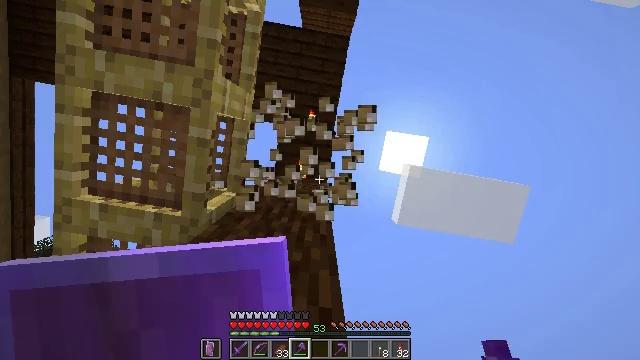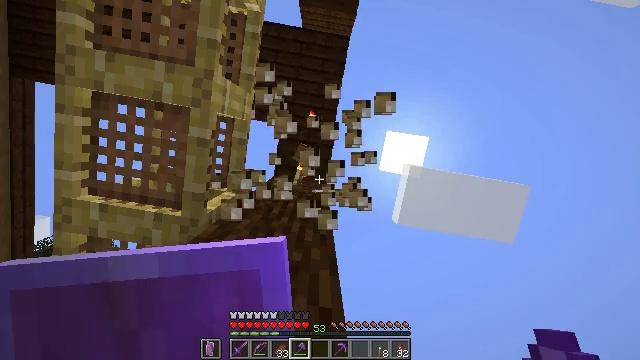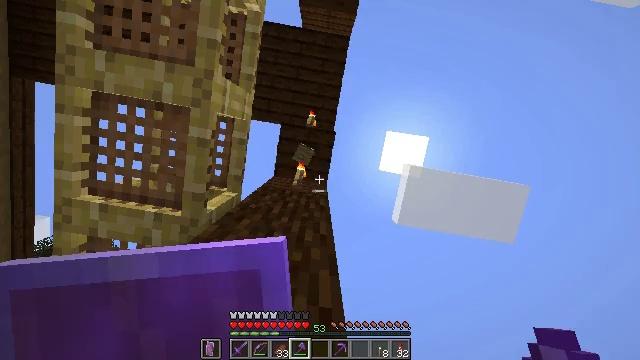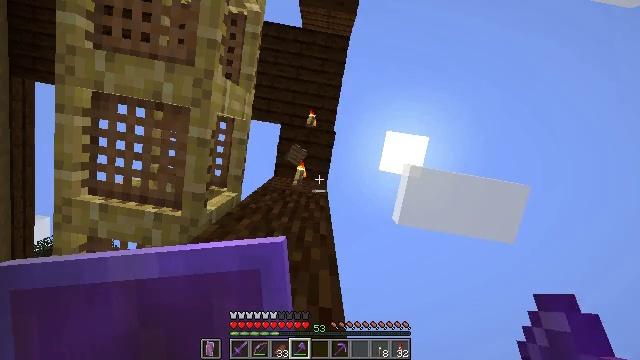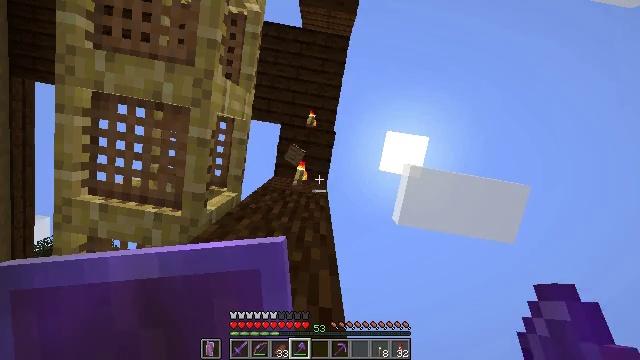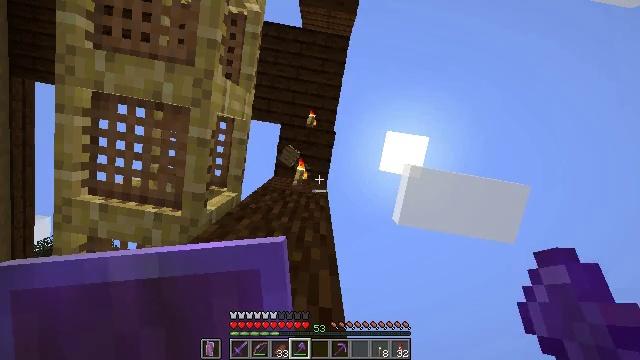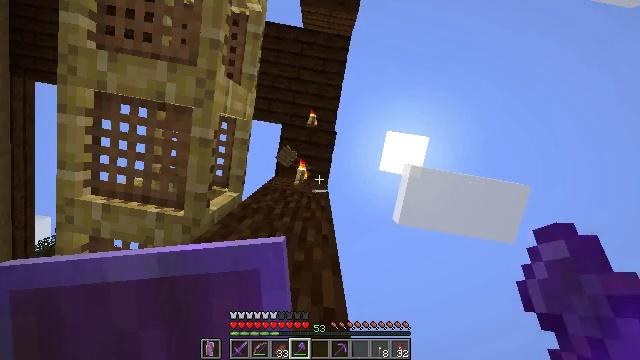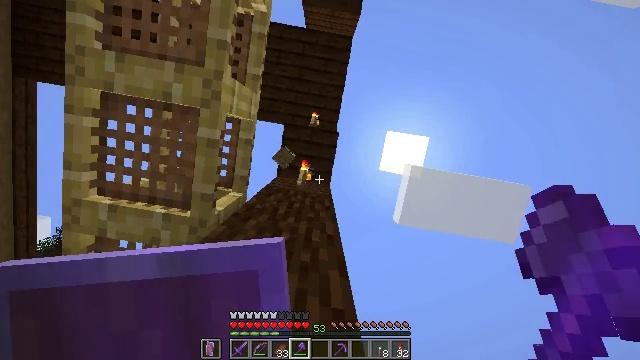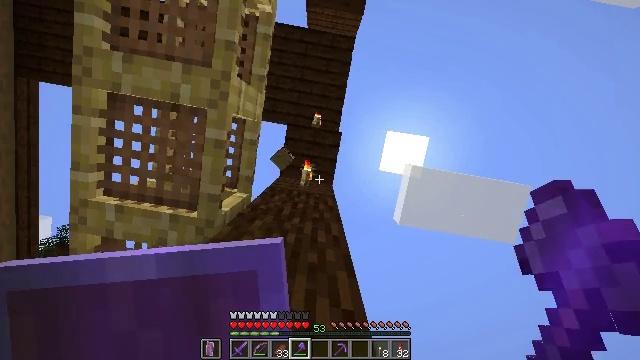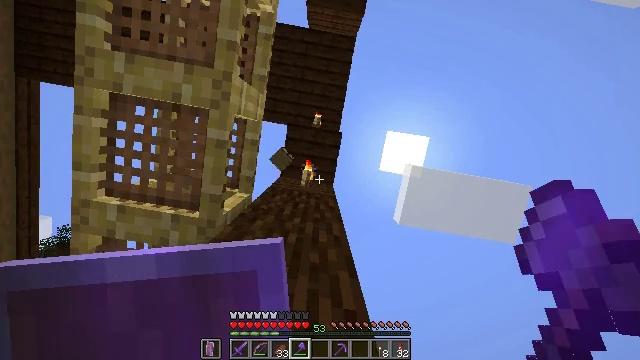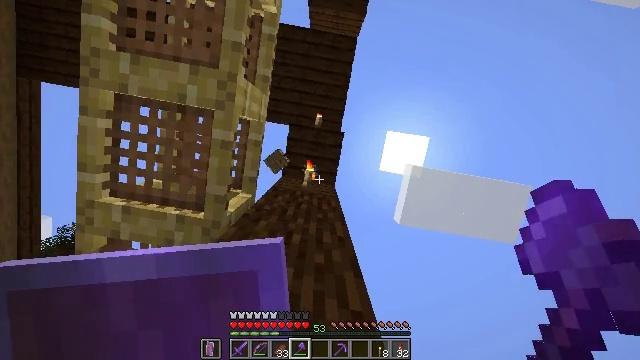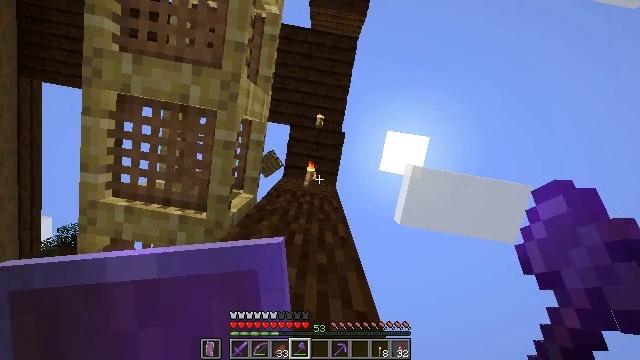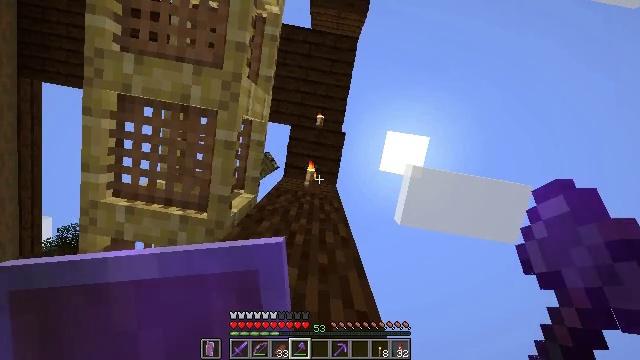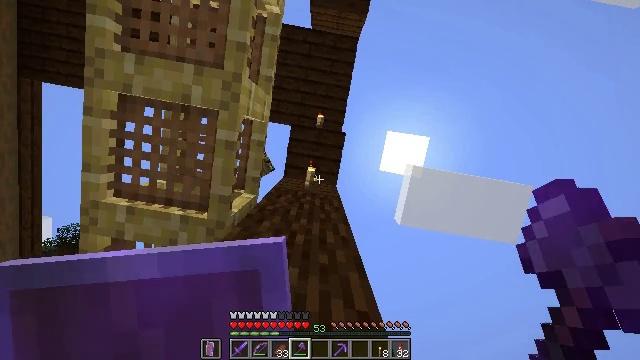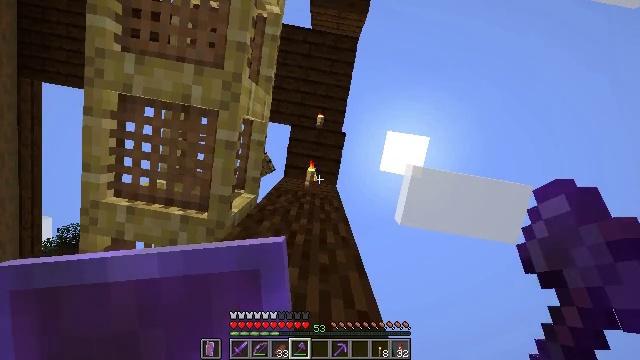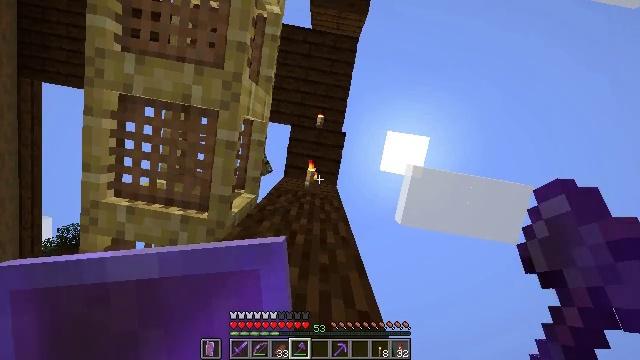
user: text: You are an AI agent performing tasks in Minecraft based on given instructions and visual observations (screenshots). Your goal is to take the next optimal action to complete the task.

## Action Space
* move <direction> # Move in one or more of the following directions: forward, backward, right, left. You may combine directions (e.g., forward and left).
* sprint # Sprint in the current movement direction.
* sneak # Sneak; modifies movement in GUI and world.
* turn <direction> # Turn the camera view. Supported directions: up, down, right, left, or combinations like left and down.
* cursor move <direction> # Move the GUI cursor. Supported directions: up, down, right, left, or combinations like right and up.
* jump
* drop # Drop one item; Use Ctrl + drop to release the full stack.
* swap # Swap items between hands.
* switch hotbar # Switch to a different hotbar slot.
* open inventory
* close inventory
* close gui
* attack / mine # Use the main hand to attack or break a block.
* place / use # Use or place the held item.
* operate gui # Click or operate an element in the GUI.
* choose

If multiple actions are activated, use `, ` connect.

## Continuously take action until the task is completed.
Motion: motion action
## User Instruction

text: Retrieve scaffolding from a build site.
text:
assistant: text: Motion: sneak
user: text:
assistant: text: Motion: sneak
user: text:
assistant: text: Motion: sneak
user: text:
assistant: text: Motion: sneak
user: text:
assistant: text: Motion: sneak
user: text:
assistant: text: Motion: move left, sneak
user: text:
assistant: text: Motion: move left, sneak
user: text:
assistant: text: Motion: move left, sneak
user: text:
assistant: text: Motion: sneak
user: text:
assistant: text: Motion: sneak
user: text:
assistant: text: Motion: sneak
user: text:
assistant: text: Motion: sneak
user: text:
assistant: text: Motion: sneak
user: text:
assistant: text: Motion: sneak
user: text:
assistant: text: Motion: sneak
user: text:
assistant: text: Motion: sneak
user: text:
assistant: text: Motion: sneak
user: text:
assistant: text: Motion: sneak
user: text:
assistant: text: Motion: sneak
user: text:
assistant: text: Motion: sneak
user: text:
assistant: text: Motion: sneak
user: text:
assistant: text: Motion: sneak, turn left and down
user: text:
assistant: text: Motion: sneak, turn left and down
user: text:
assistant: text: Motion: turn left and down
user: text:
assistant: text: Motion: no_op
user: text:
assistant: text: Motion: no_op
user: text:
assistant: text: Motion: no_op
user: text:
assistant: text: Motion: no_op
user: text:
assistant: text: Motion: no_op
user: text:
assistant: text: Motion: no_op